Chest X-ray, AP view. Patient: 80 years old, sex F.
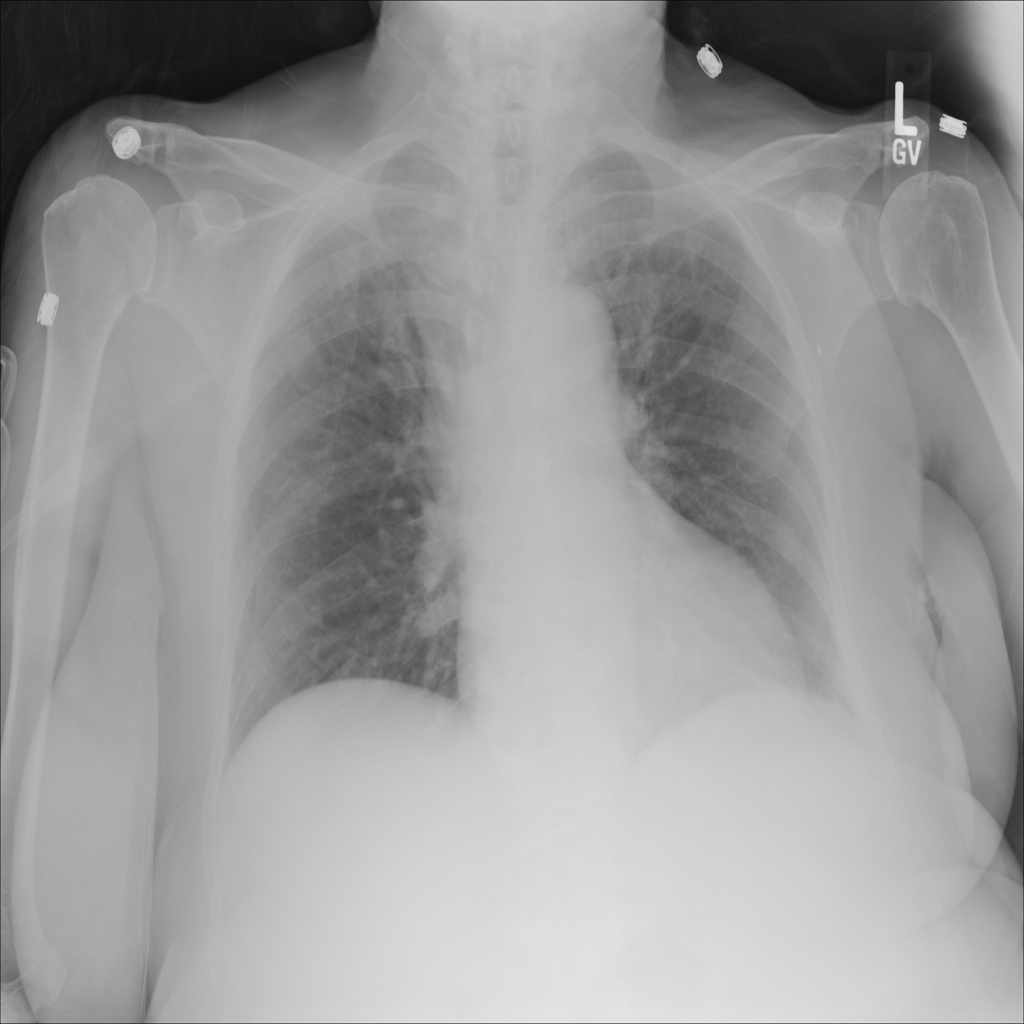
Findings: No Finding